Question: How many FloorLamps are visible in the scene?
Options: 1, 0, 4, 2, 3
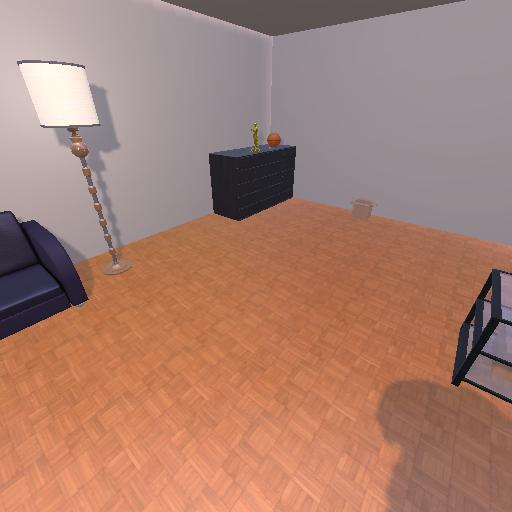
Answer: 1